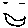
Label: smiley face